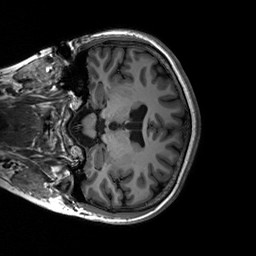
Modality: T1w
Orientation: coronal
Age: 22
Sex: female
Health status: healthy
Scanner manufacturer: siemens
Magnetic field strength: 3 T
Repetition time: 2.3 s
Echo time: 0.00236 s